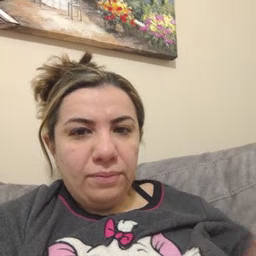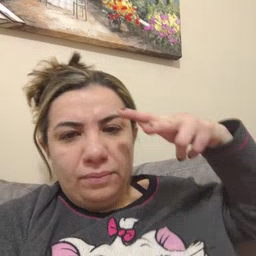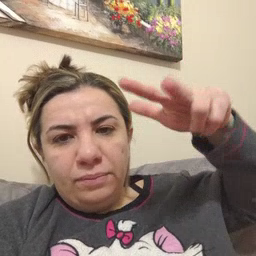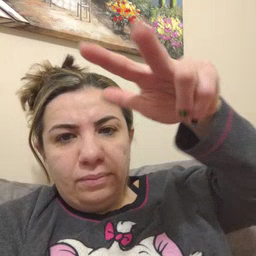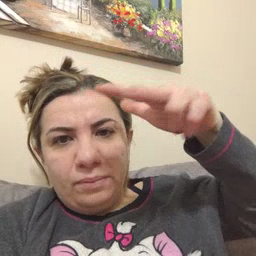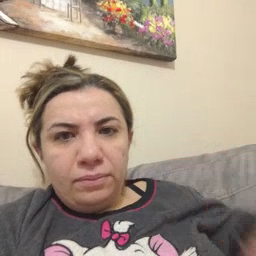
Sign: helicopter